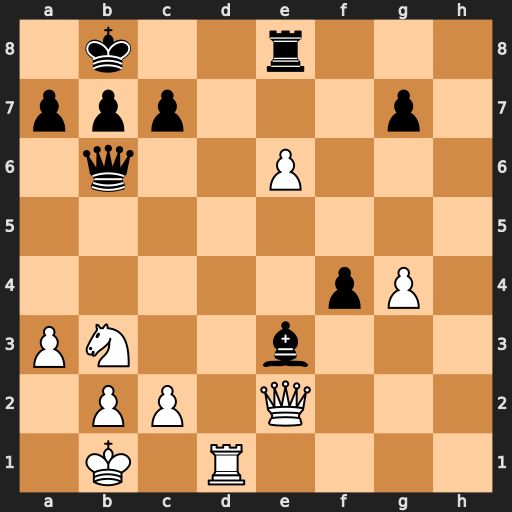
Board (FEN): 1k2r3/ppp3p1/1q2P3/8/5pP1/PN2b3/1PP1Q3/1K1R4
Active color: w
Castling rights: -
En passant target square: -
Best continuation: e7 Qf6 Rd7 c6 g5 Qxe7 Rxe7